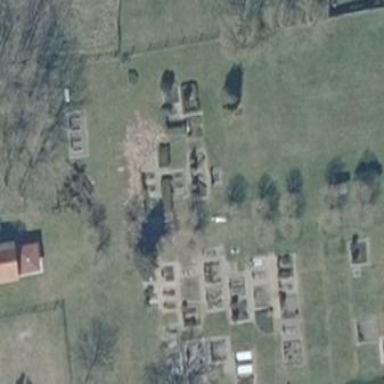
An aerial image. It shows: Cemetery.